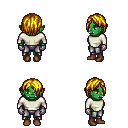
a pixel art fantasy rpg character, female body template, orc, green skin, white long-sleeve shirt, metal pants, blonde bangs hairstyle, metal gloves, brown shoes, four views (front, back, left, right), 2x2 character sprite sheet, small pixel art, hard edges, no anti-aliasing